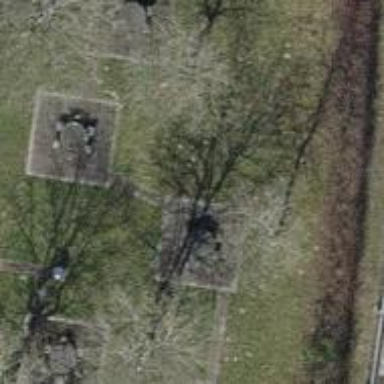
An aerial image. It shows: Picnic table located in leisure land area.